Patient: sex M, age 76
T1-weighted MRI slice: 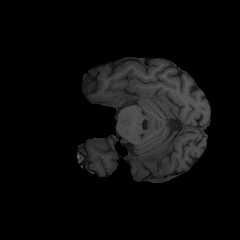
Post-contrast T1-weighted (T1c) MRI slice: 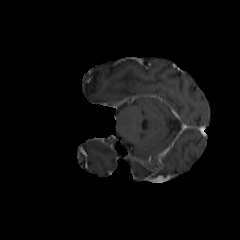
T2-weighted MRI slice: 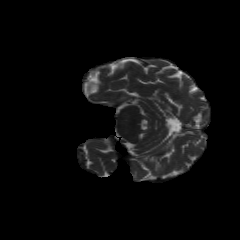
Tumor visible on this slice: no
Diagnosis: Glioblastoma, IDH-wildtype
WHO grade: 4